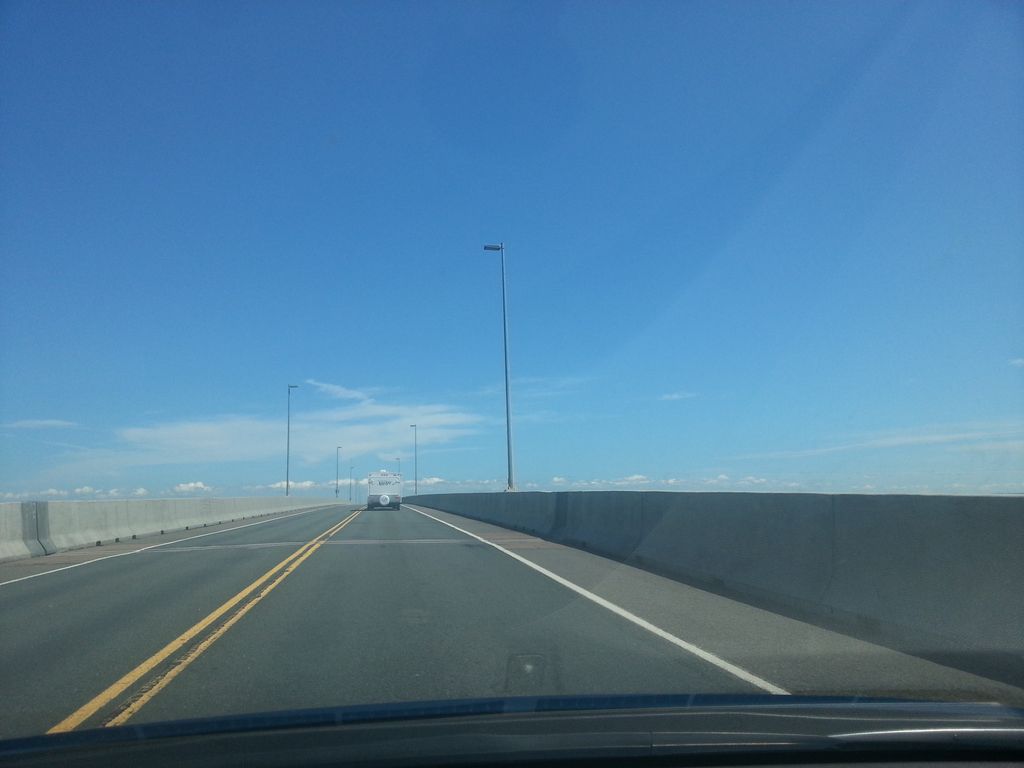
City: charlottetown